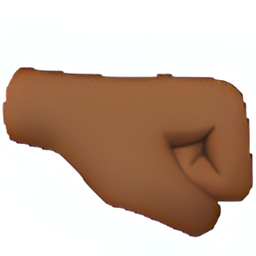
Name: right facing fist
Emoji: 🤜🏾
Group: People & Body
Sub-group: hand-fingers-closed